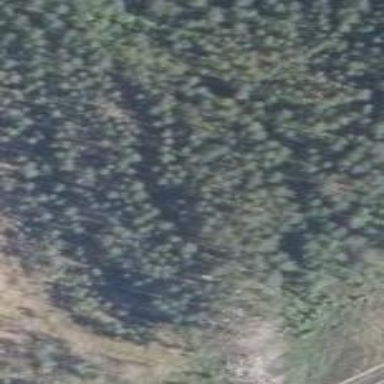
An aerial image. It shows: Woodland with needle-leaved trees.